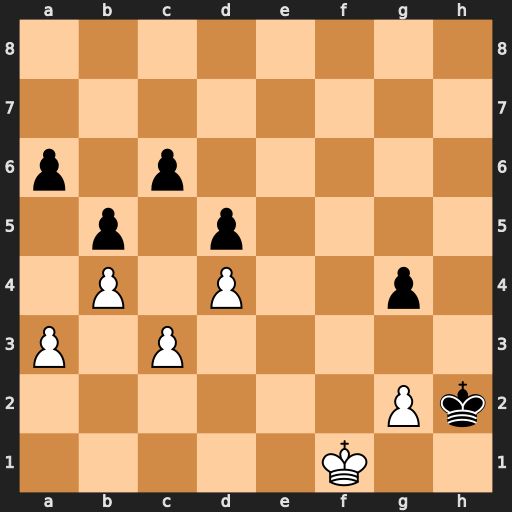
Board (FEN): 8/8/p1p5/1p1p4/1P1P2p1/P1P5/6Pk/5K2
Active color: w
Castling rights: -
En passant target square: -
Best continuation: Kf2 Kh1 Kg3 Kg1 Kxg4